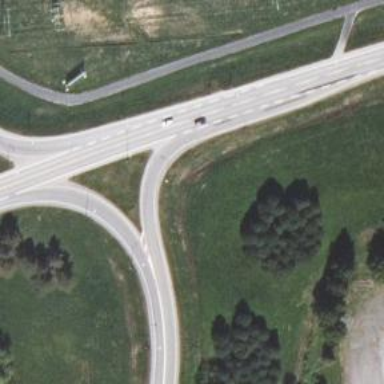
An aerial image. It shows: Trunk link highway.